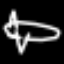
Label: airplane